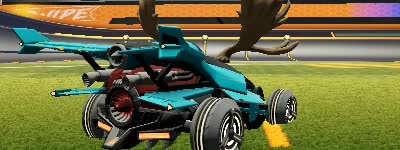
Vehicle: aftershock